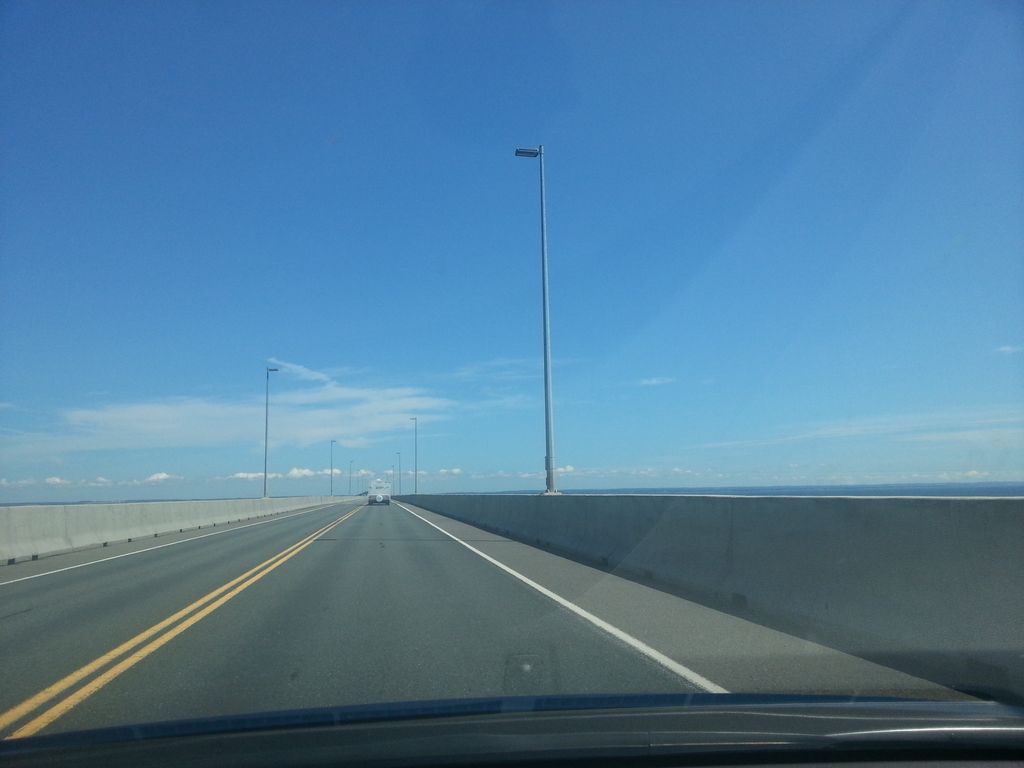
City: charlottetown